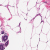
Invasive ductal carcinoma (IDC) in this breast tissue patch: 0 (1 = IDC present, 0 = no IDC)